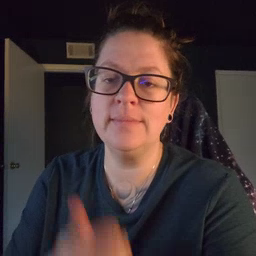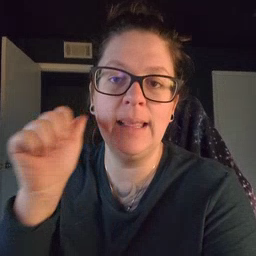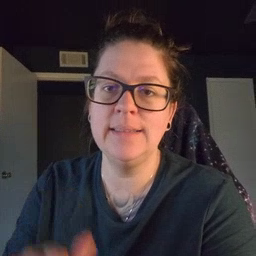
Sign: any